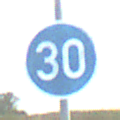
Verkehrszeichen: VorgeschriebeneMindestgeschwindigkeit
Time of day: SunriseSunset
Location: Outdoor (RoadRail)
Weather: PartlyCloudy
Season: NotSpecified
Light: Natural